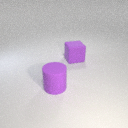
large purple rubber cube to the right of large purple rubber cylinder